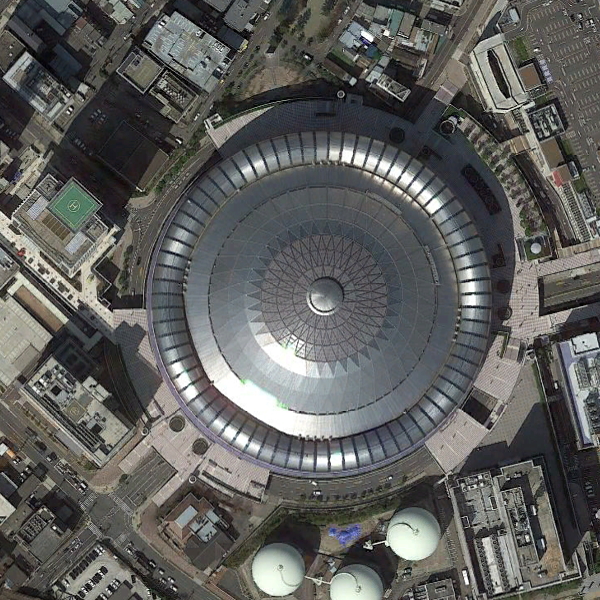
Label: Center